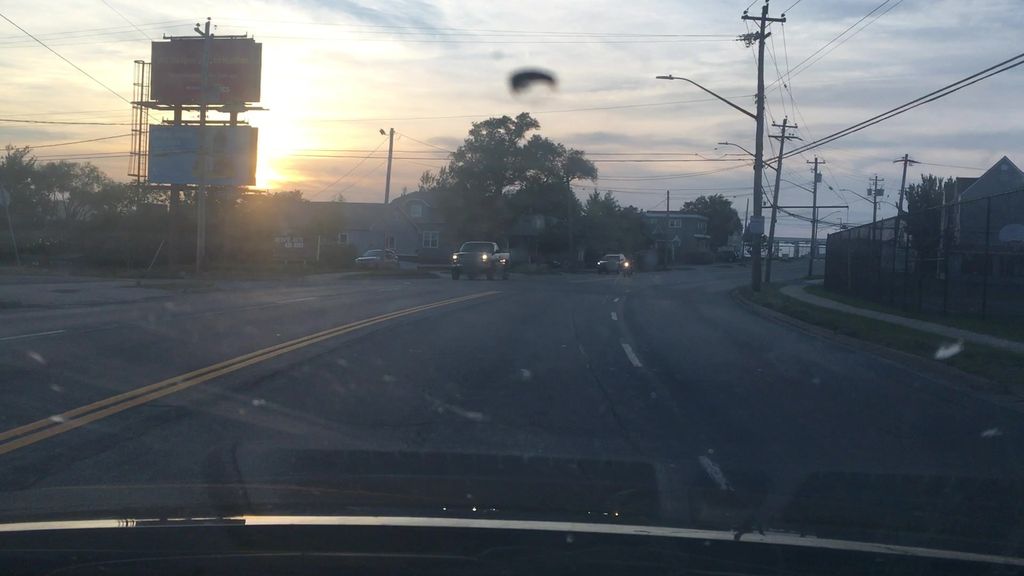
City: halifax